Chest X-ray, AP view. Patient: 65 years old, sex F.
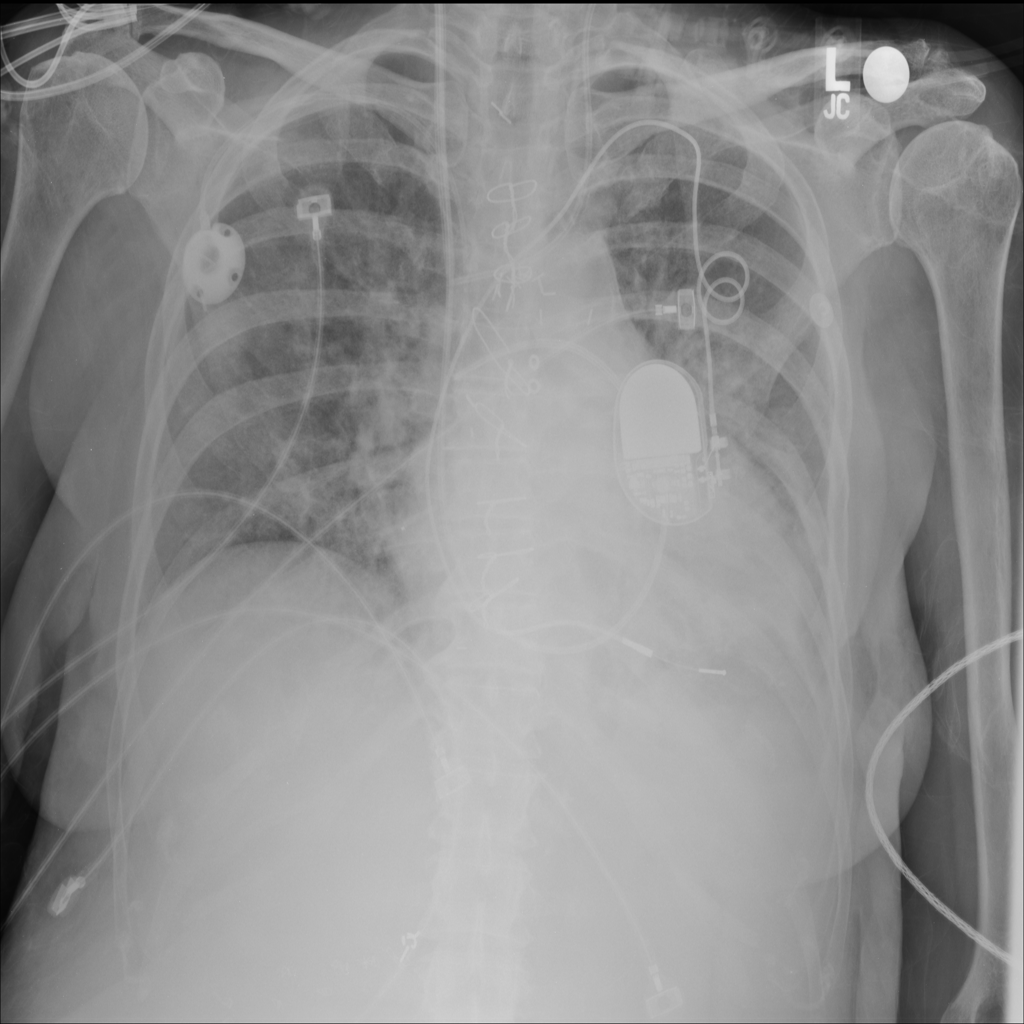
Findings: Effusion